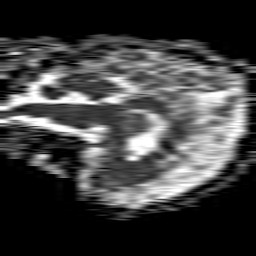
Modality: ADC
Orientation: sagittal
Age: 55
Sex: male
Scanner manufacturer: philips
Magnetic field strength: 1.5 T
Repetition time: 4.6 s
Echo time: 0.08941 s